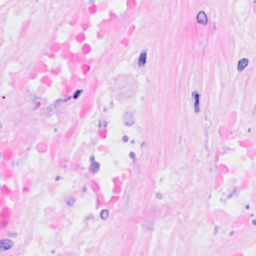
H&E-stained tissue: Breast